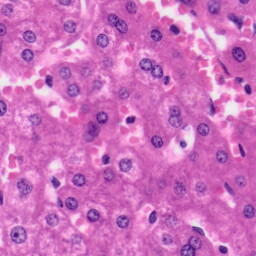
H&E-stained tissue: Liver